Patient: sex M, age 57
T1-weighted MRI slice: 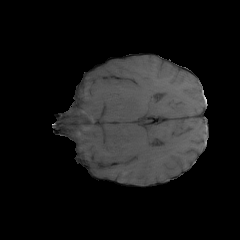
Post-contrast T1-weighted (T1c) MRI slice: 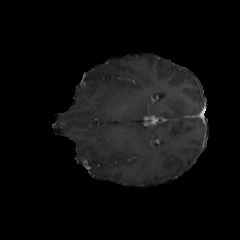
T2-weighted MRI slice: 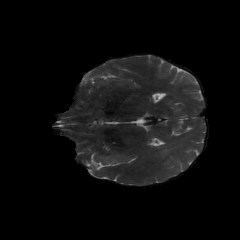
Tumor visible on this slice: yes
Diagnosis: Glioblastoma, IDH-wildtype
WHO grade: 4